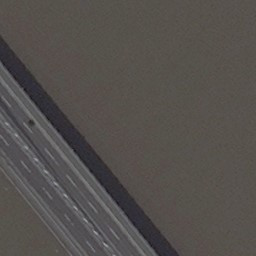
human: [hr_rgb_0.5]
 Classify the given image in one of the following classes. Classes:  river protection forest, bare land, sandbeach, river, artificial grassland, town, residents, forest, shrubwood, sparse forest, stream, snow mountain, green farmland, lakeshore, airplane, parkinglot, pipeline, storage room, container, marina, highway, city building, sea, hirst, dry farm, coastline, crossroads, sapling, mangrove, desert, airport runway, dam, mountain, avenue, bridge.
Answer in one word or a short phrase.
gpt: bridge